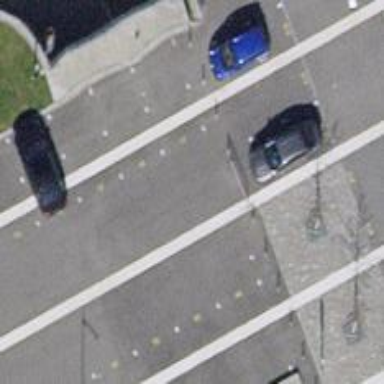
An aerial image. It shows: Bollard barrier.